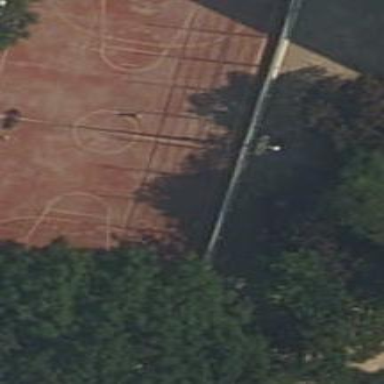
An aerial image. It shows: Concrete basketball court in pitch area.